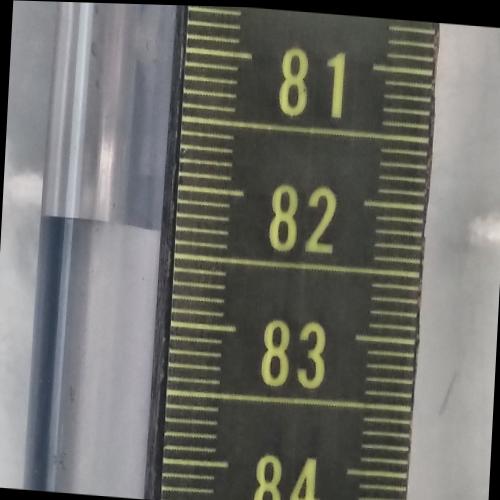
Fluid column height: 82.3 cm